Question: Alright, so firstly I want to thank everyone for helping me so much in the last couple weeks, here's another one!!!
I have a file and I'm using Regex to find how many times the term "TamedName" comes up. That's the easy part :)
Originally, I was setting it up like this
'''
StreamReader ff = new StreamReader(fileName);
String D = ff.ReadToEnd();
Regex rx = new Regex("TamedName");
foreach (Match Dino in rx.Matches(D))
{
if (richTextBox2.Text == "")
richTextBox2.Text += string.Format("{0} - {1:X} - {2}", Dino.Value, Dino.Index, ReadString(fileName, (uint)Dino.Index));
else
richTextBox2.Text += string.Format("
{0} - {1:X} - {2}", Dino.Value, Dino.Index, ReadString(fileName, (uint)Dino.Index));
}
'''
and it was returning completely incorrect index points, as pictured here

I'm fairly confident I know why it's doing this, probably because converting everything from a binary file to string, obviously not all the characters are going to translate, so that throws off the actual index count, so trying to relate that back doesn't work at all... The problem, I have NO clue how to use Regex with a binary file and have it translate properly :(
I'm using Regex vs a simple search function because the difference between each occurrence of "TamedName" is WAY too vast to code into a function.
Really hope you guys can help me with this one :( I'm running out of ideas!!
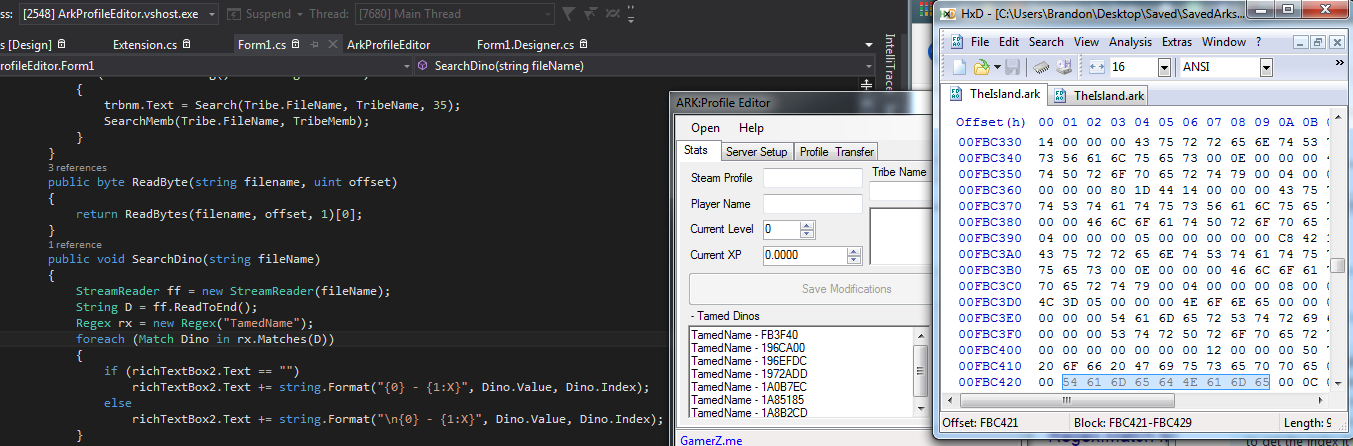
Answer: The problem is that you are reading in a binary file and the streamreader does some interpretation when it reads it into a Unicode string. It needed to be dealt with as bytes.
My code is below.(Just as an FYI, you will need to enable unsafe compilation to compile the code - this was to allow a fast search of the binary array)
Just for proper attribution, I borrowed the byte version of IndexOf from this <URL>
'''
namespace ArkIndex
{
class Program
{
static void Main(string[] args)
{
string fileName = "TheIsland.ark";
string searchString = "TamedName";
byte[] bytes = LoadBytesFromFile(fileName);
byte[] searchBytes = System.Text.ASCIIEncoding.Default.GetBytes(searchString);
List<long> allNeedles = FindAllBytes(bytes, searchBytes);
}
static byte[] LoadBytesFromFile(string fileName)
{
FileStream fs = new FileStream(fileName, FileMode.Open);
//BinaryReader br = new BinaryReader(fs);
//StreamReader ff = new StreamReader(fileName);
MemoryStream ms = new MemoryStream();
fs.CopyTo(ms);
fs.Close();
return ms.ToArray();
}
public static List<long> FindAllBytes(byte[] haystack, byte[] needle)
{
long currentOffset = 0;
long offsetStep = needle.Length;
long index = 0;
List<long> allNeedleOffsets = new List<long>();
while((index = IndexOf(haystack,needle,currentOffset)) != -1L)
{
allNeedleOffsets.Add(index);
currentOffset = index + offsetStep;
}
return allNeedleOffsets;
}
public static unsafe long IndexOf(byte[] haystack, byte[] needle, long startOffset = 0)
{
fixed (byte* h = haystack) fixed (byte* n = needle)
{
for (byte* hNext = h + startOffset, hEnd = h + haystack.LongLength + 1 - needle.LongLength, nEnd = n + needle.LongLength; hNext < hEnd; hNext++)
for (byte* hInc = hNext, nInc = n; *nInc == *hInc; hInc++)
if (++nInc == nEnd)
return hNext - h;
return -1;
}
}
}
}
'''